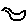
Label: bird